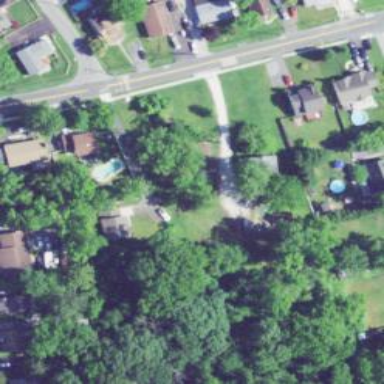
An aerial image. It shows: Neighborhood.